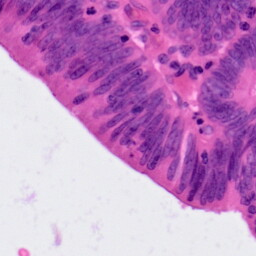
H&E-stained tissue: Colon